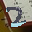
Label: 2